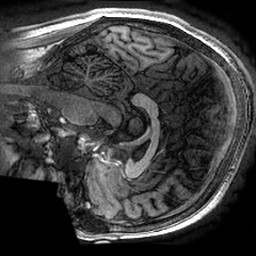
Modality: T1w
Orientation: sagittal
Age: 22
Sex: female
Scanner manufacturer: ge
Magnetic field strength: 3 T
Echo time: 0.002736 s